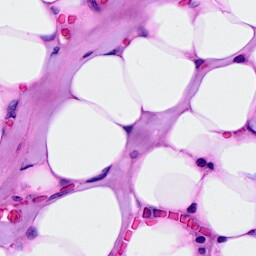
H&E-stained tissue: Breast